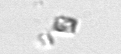
Label: Chaetoceros